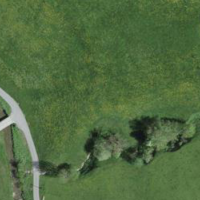
EUNIS habitat code: 25
Species observed at this site:
Milvus milvus
Pyrrhocorax graculus
Corvus corone
Corvus corax